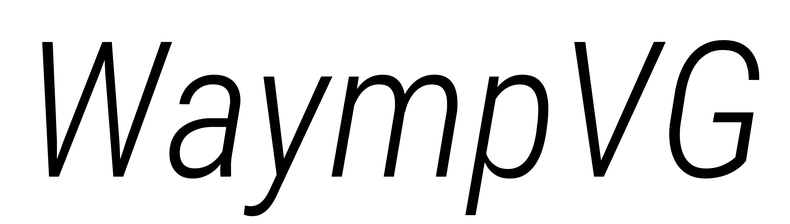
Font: Roboto-Italic_Condensed_Light_Italic